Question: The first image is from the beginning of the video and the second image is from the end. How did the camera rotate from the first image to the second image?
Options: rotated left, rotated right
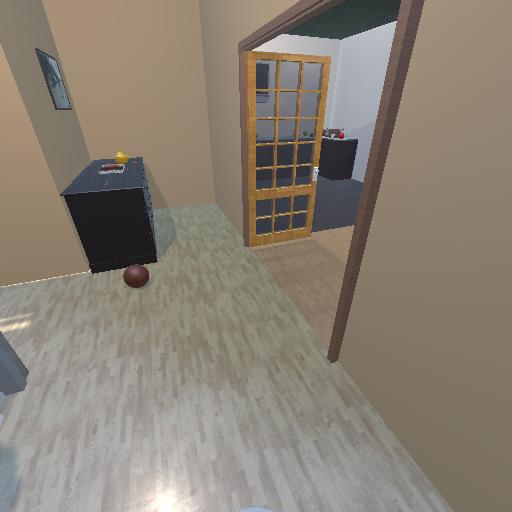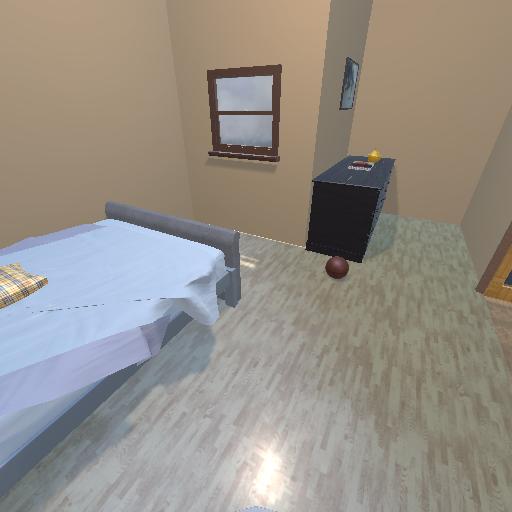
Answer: rotated left